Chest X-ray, PA view. Patient: 60 years old, sex M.
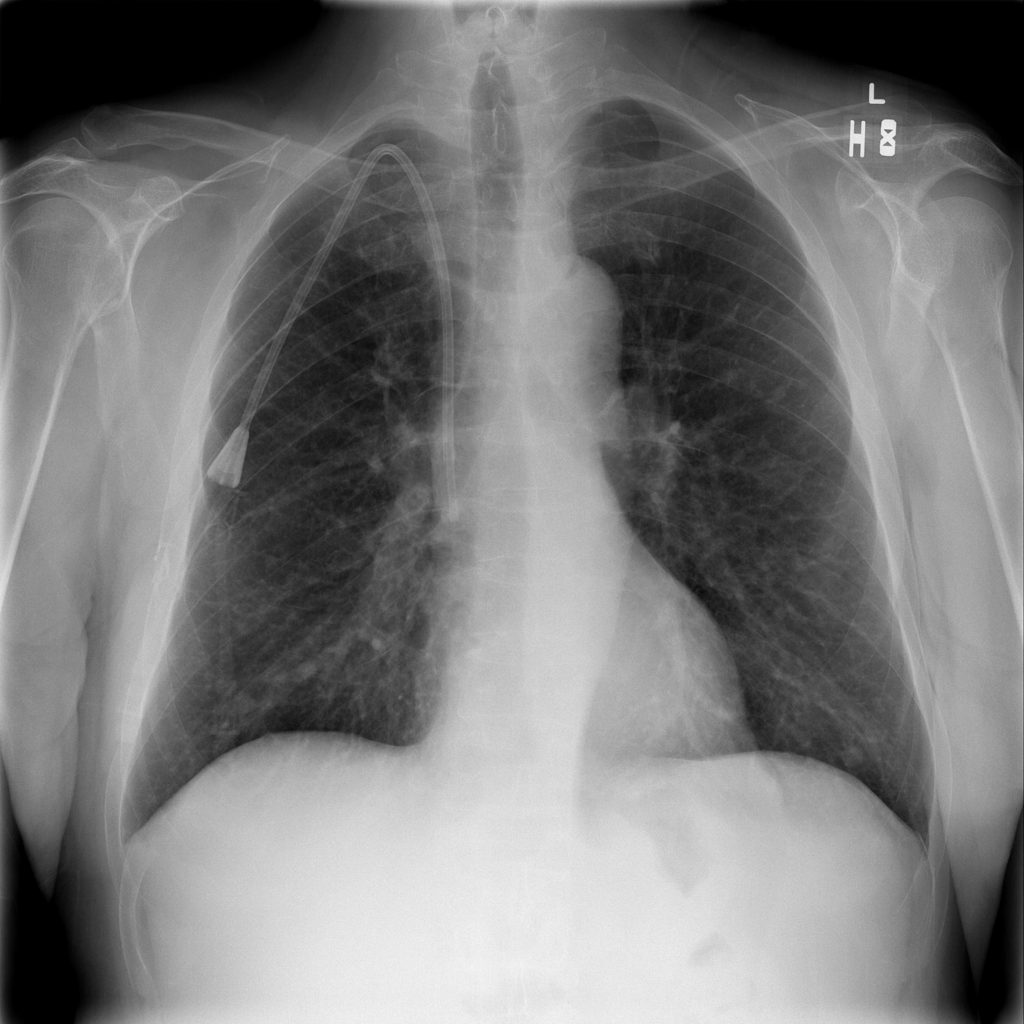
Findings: Edema